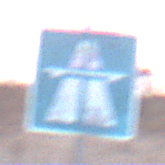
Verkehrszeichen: Autobahn
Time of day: SunriseSunset
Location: Outdoor (Nature)
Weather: Clear
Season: NotSpecified
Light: Natural